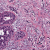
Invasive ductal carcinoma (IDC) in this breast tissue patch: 0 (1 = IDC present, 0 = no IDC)